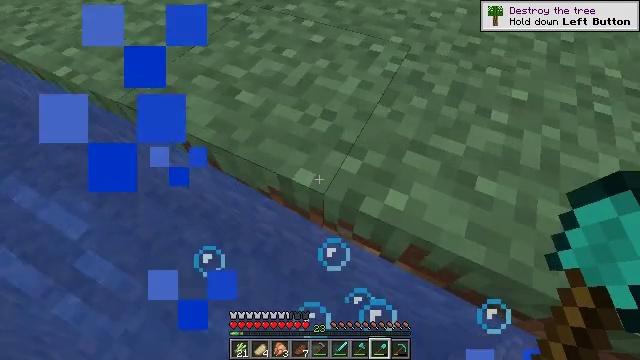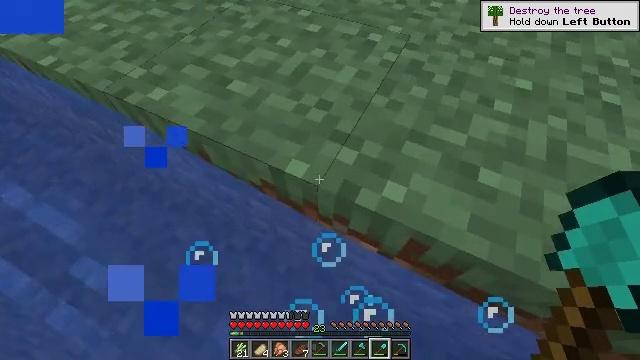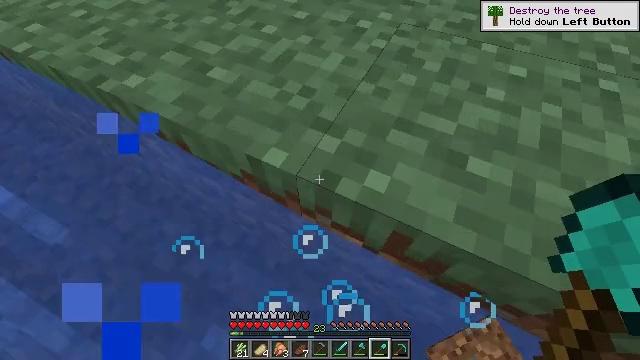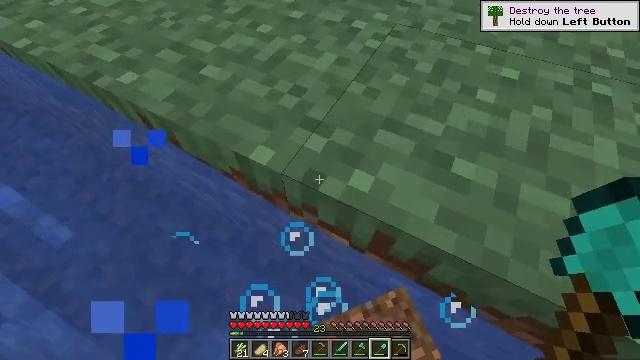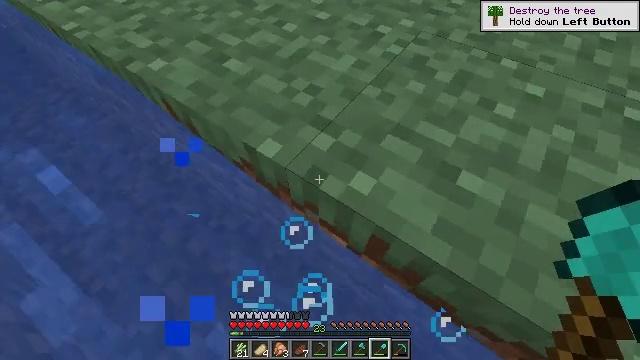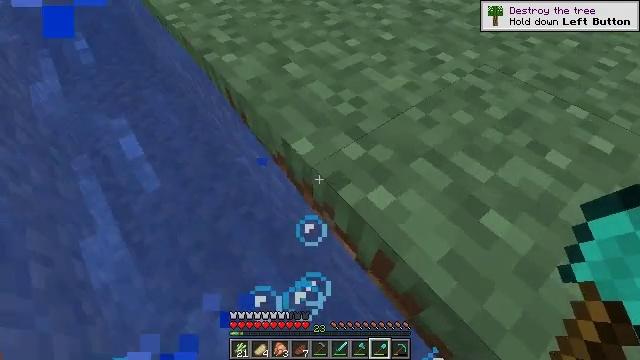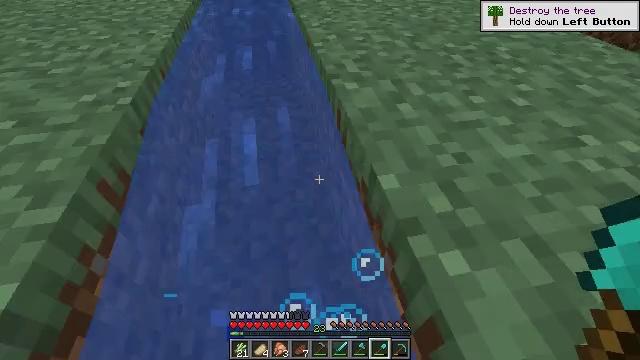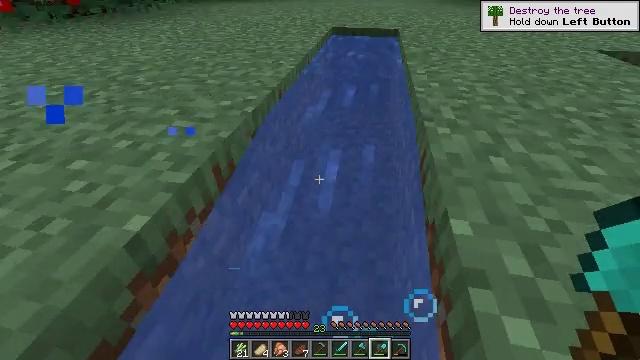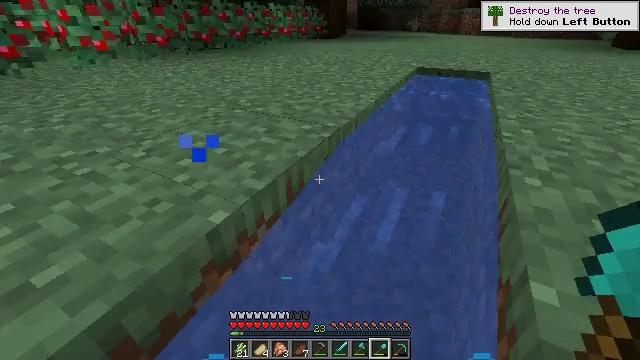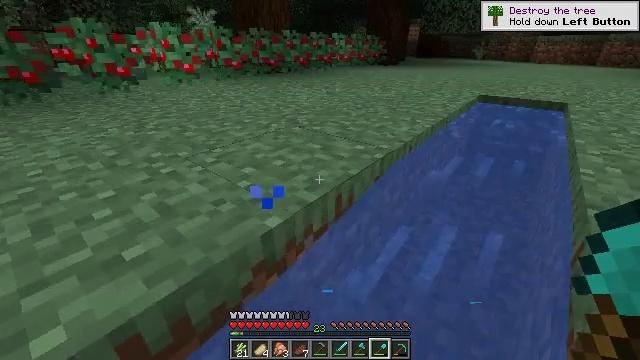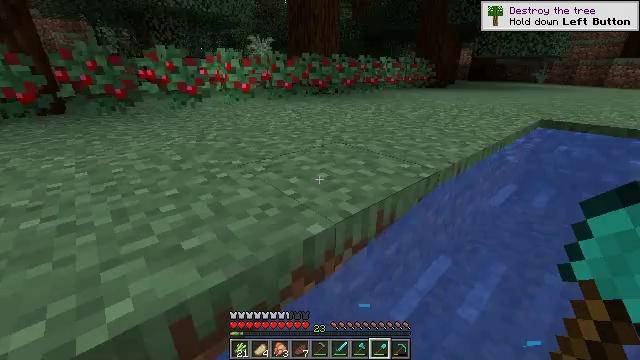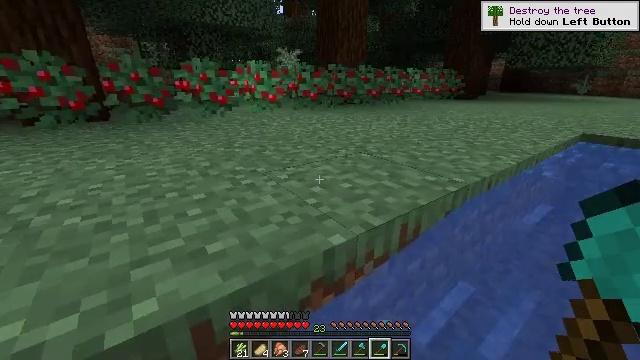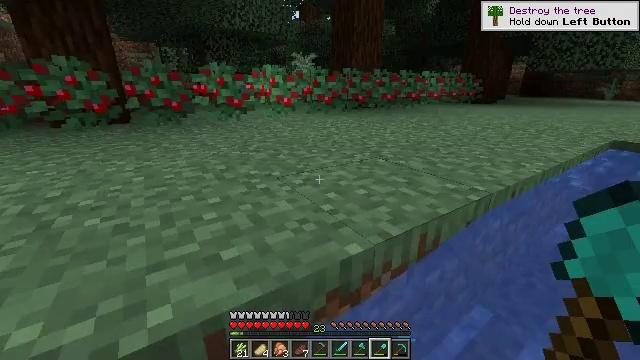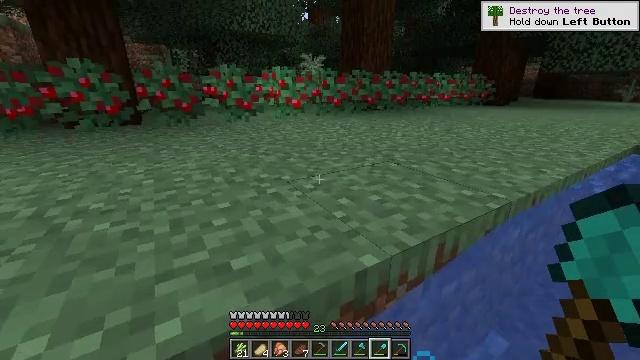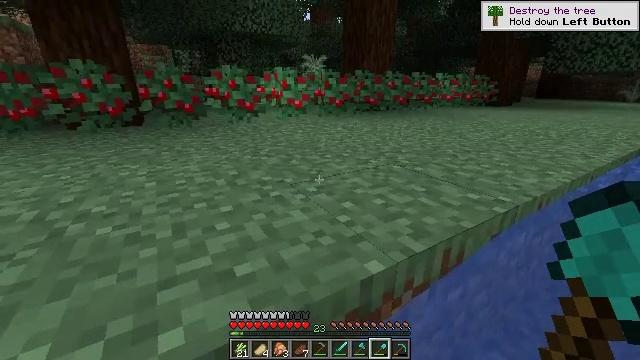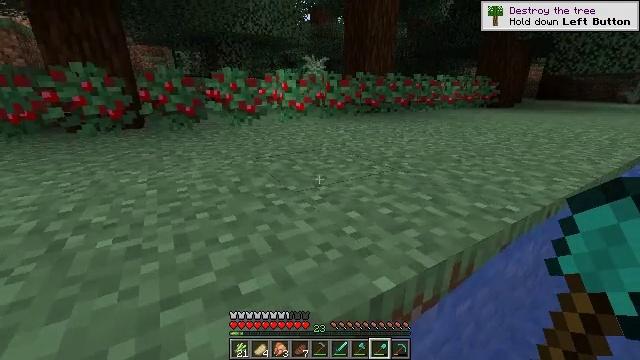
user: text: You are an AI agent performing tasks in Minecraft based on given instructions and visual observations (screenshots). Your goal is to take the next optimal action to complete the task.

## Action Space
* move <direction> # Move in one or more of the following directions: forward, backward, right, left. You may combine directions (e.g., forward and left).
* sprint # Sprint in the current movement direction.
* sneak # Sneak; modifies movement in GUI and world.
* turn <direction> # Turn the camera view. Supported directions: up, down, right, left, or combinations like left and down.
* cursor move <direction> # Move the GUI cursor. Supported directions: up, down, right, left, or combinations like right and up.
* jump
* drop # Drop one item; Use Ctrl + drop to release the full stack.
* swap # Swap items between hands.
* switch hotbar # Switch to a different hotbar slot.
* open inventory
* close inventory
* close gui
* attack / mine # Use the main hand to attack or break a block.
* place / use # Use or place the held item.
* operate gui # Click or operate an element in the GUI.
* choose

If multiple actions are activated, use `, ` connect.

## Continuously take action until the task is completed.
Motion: motion action
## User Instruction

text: Make a bucket using iron ingots at the crafting table.
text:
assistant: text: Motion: no_op
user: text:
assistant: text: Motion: no_op
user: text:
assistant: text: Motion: turn left
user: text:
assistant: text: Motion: turn left
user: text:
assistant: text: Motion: turn left and up
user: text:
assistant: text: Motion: turn left and up
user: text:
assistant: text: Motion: turn left and up
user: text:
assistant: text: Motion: turn left and up
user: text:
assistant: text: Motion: turn left and up
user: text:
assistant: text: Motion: turn left and up
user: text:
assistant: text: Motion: move forward and move left, turn left and up
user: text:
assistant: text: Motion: move forward and move left, turn left
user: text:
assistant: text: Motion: move forward and move left, turn left
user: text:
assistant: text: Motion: move forward and move left, jump
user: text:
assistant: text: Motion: move forward and move left, jump
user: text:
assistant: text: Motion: move forward and move left, jump
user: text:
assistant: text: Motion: move forward and move left, jump
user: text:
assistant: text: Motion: move forward and move left, jump
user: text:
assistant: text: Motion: move forward and move left, jump
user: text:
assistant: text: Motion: move forward and move left, jump
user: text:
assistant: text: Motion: move forward and move left, jump
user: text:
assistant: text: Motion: move forward and move left, jump
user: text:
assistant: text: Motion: move forward and move left, jump
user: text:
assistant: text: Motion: move forward and move left, turn right, jump
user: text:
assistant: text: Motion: move forward and move left, turn right and down, jump
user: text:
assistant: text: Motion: move forward and move left, turn right and down, jump
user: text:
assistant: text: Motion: move forward and move left, turn right and down, jump
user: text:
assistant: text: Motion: move forward and move left, turn right and down, jump
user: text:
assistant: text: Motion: move forward and move left, turn right and down, jump
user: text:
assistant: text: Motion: move forward and move left, turn right and down, jump